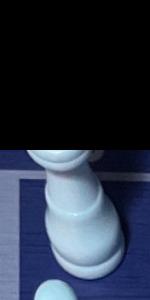
Label: King_White